【题型】填空题　【知识点】解析几何　【难度】easy
已知椭圆$\dfrac{x^2}{16}+\dfrac{y^2}{8}=1$的左焦点为$F$，$A$和$B$是椭圆上关于$x$轴对称的两个动点，当$\triangle FAB$的周长最大时，$\triangle FAB$的面积为\underline{\quad\quad}．
【解答】
【答案】$\boldsymbol{8\sqrt{2}}$

\vspace{0.5em}

【分析】设椭圆的右焦点为$E$，根据题意结合椭圆的定义分析可得当且仅当直线$AB$经过点$E$时取等号，进而可得面积．

\vspace{0.5em}

【详解】由题意可知：$a=4,\ b=2\sqrt{2},\ c=\sqrt{a^2-b^2}=2\sqrt{2}$，

设椭圆的右焦点为$E$，则$F(-2\sqrt{2},0),\ E(2\sqrt{2},0)$，

如图，

$\triangle FAB$的周长为$|AB|+|AF|+|BF| \le |AE|+|BE|+|AF|+|BF| = 4a$，

当且仅当直线$AB$经过点$E$时取等号，此时$AB$的方程为$x=2\sqrt{2}$，

可得$|AB|=\dfrac{2b^2}{a}=4$，所以$S_{\triangle ABF}=\dfrac{1}{2}|EF|\cdot|AB|=\dfrac{1}{2}\times4\sqrt{2}\times4=8\sqrt{2}$．

故答案为：$\boldsymbol{8\sqrt{2}}$．
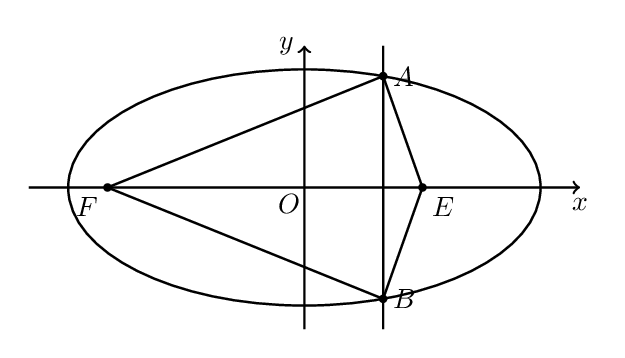